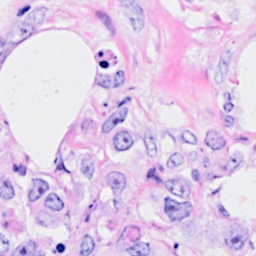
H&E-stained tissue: Breast